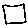
Label: square